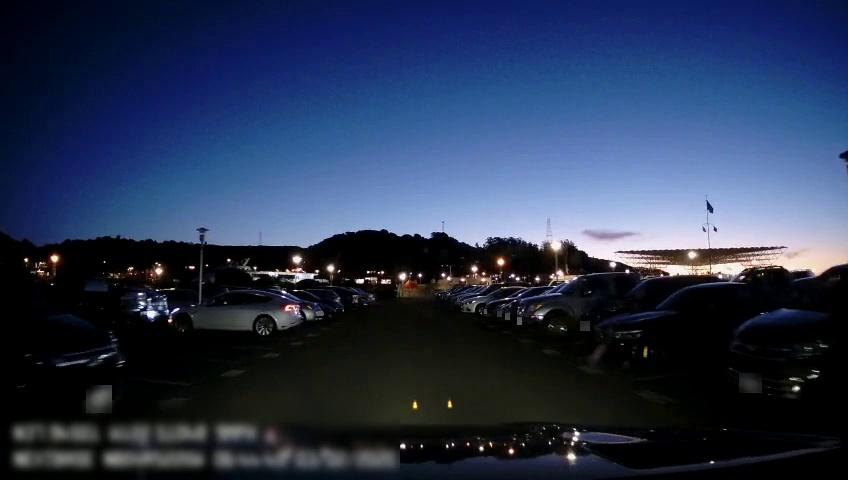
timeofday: Night
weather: Other
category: Drivable Space
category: Vehicles | Truck
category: Vehicles | SUV
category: Vehicles | SUV
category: Vehicles | SUV
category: Vehicles | Truck
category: Vehicles | Car
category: Vehicles | Car
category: Vehicles | Car
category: Vehicles | Car
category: Vehicles | Car
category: Vehicles | SUV
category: Vehicles | Car
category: Vehicles | SUV
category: Vehicles | Truck
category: Vehicles | Car
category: Vehicles | Car
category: Vehicles | SUV
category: Vehicles | SUV
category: Vehicles | Other LV